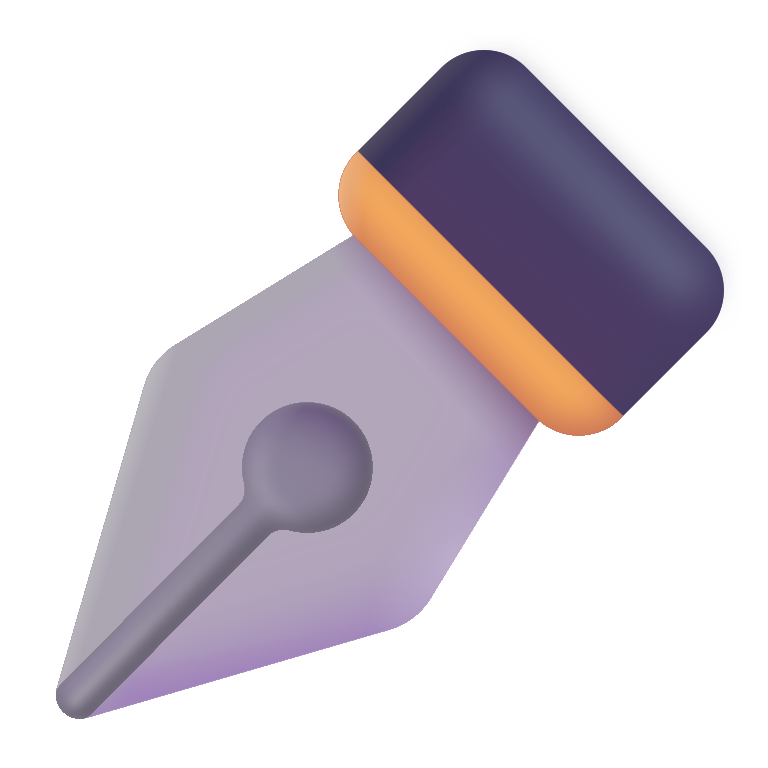
black nib color